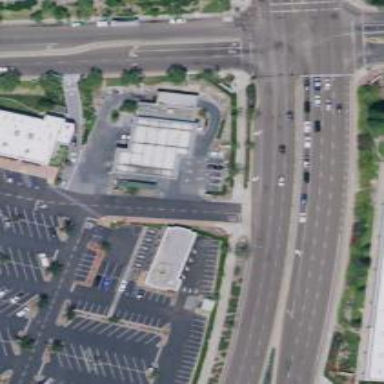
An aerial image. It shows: Service road passing through building tunnel.